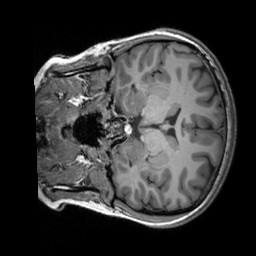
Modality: T1w
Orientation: coronal
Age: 23
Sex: female
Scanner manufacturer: siemens
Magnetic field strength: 3 T
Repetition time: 2.3 s
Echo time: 0.00303 s